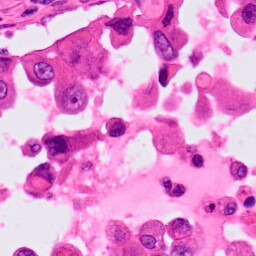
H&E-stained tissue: Lung